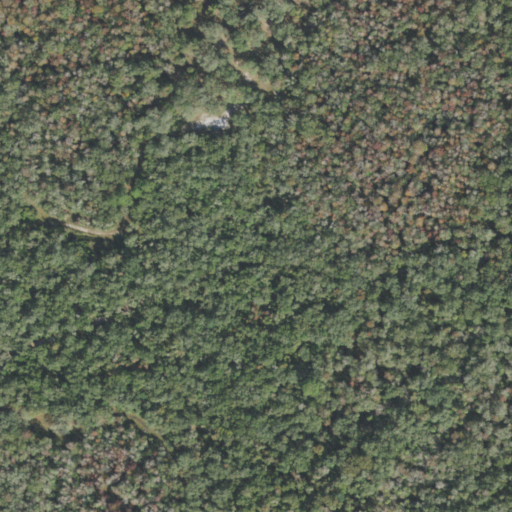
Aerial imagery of plain(s) in Florida named Buck Prairie containing only woody wetlands